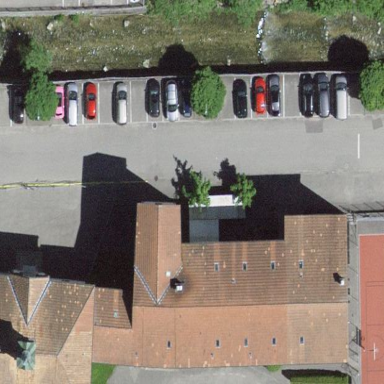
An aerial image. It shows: School building with school amenities.